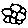
Label: flower